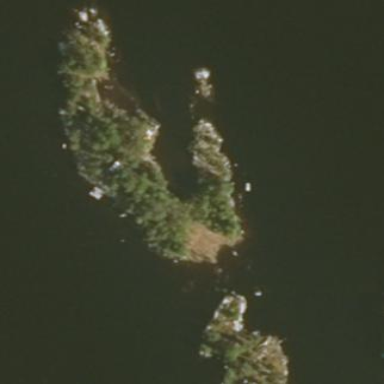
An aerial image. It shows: Image showing island.